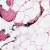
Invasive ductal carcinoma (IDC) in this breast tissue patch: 0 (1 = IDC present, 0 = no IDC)